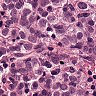
Metastatic tissue present: yes